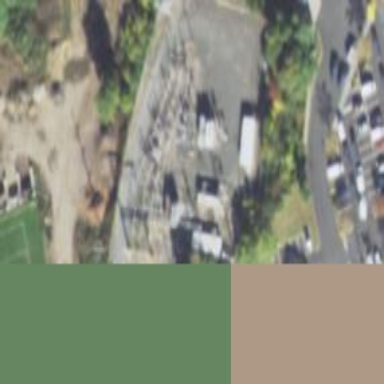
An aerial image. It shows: Power substation.